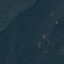
Label: Forest